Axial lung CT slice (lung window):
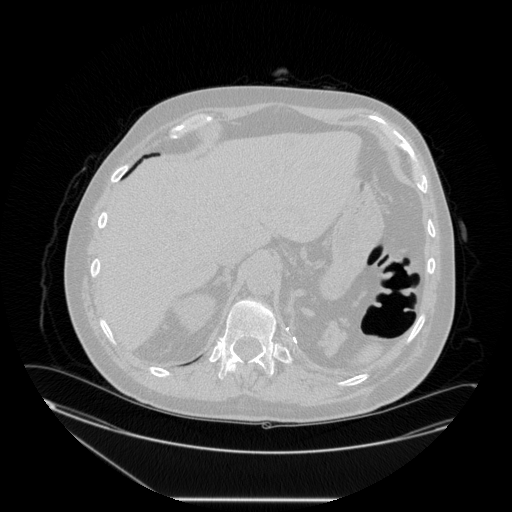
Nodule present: no